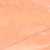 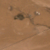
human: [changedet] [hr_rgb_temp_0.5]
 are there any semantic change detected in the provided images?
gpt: A few houses were made above the road.